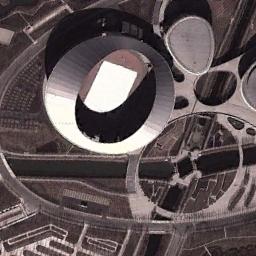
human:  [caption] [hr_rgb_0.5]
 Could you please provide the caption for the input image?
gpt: The stadium is on the bare land next to some roads .

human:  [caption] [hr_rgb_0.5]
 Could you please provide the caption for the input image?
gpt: The circular stadium is enclosed between the roads .

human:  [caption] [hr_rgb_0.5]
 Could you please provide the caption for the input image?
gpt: There are lots of buildings beside the stadium .

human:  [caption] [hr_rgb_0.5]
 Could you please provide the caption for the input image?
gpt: This stadium has seats on two sides only .

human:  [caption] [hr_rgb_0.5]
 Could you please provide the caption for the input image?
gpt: A stadium with a silver roof .